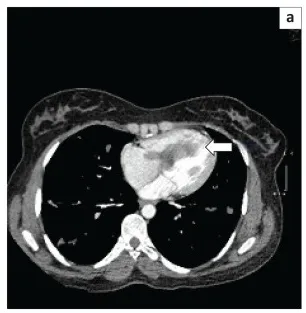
Computed tomography of the chest:. Axial.
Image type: radiology (ct)